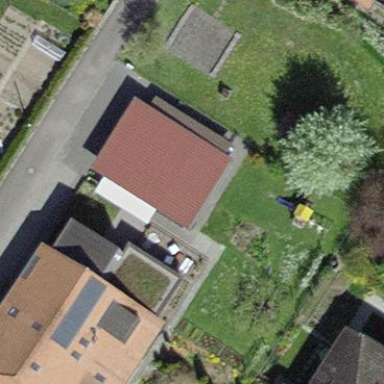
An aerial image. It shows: View of roof of building.